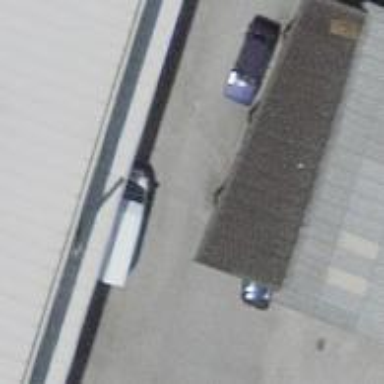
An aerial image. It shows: View of roof of building.